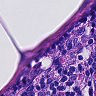
Metastatic tissue present: no